Field crop: maize
Growth stage: 2
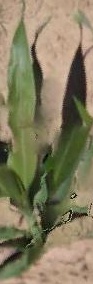
Species: maize